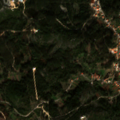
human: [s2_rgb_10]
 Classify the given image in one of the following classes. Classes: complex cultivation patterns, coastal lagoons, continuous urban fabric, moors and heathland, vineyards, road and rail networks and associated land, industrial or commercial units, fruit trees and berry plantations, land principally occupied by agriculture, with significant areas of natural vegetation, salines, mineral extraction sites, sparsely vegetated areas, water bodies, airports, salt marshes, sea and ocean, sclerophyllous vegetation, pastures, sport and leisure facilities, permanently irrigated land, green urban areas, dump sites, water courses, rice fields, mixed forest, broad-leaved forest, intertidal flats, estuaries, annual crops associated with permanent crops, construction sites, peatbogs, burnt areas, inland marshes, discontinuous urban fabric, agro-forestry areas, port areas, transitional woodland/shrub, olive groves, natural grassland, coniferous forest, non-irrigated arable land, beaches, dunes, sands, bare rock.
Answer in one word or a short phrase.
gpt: discontinuous urban fabric, land principally occupied by agriculture, with significant areas of natural vegetation, broad-leaved forest, mixed forest, sclerophyllous vegetation, transitional woodland/shrub